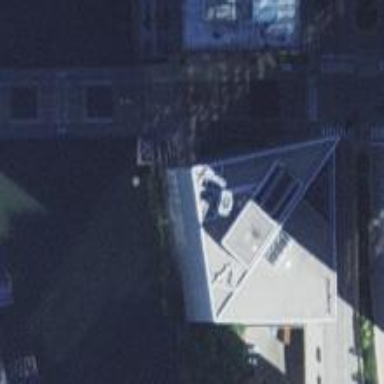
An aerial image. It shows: Commercial building used as office.